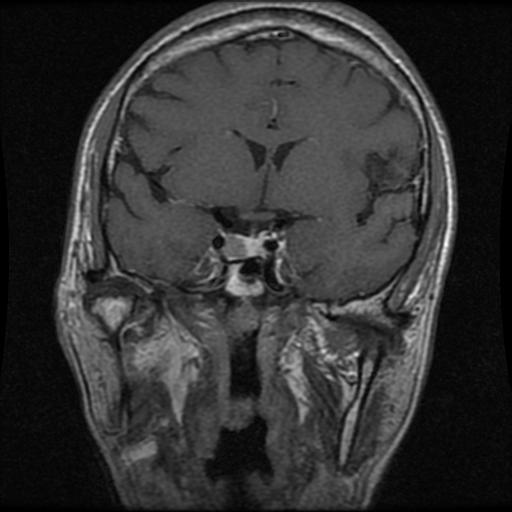
Label: pituitary